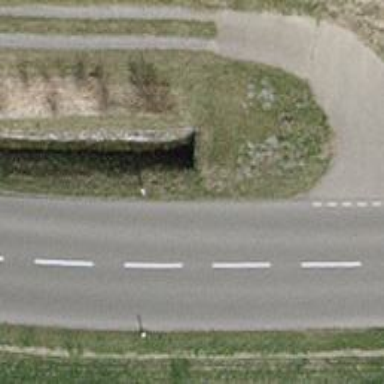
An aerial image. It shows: There is tunnel.